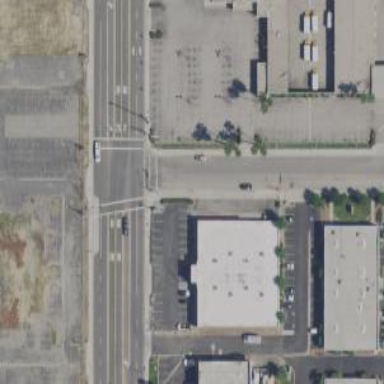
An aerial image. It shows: Secondary road with separate asphalt sidewalks.